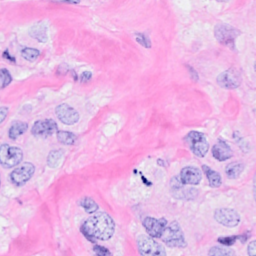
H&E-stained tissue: Breast